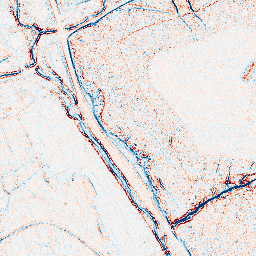
Category: edge_preserving
Decomposition family: bilateral
Decomposition parameters: d: 5
sigma_color: 150
sigma_space: 150
Upsampling method: quartic
Upsampling parameters: scale: 4
Upsampling scale: 4